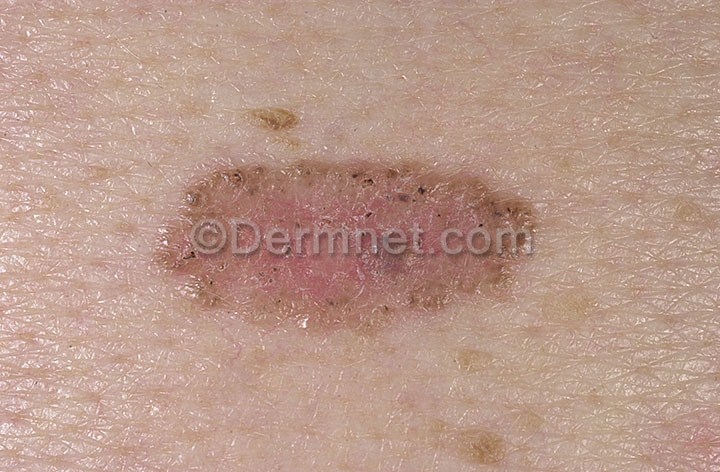
Disease: Actinic Keratosis Basal Cell Carcinoma and other Malignant Lesions